Interaction volume radius: 10 \u00c5
Interaction volume height: 25 \u00c5
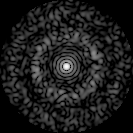
Disorder parameter: 0.8268